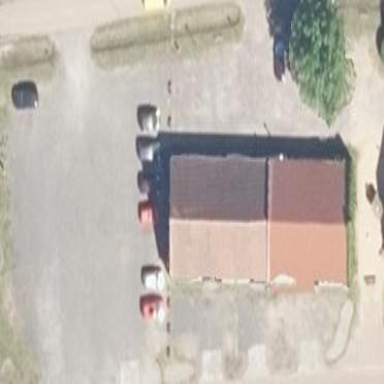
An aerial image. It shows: Parking area with surface.